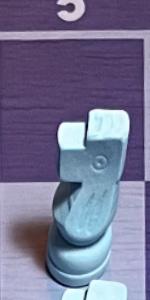
Label: Knight_White